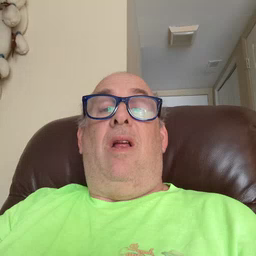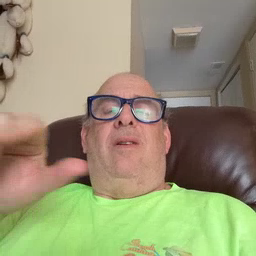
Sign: same